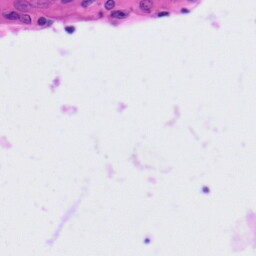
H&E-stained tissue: Tonsil